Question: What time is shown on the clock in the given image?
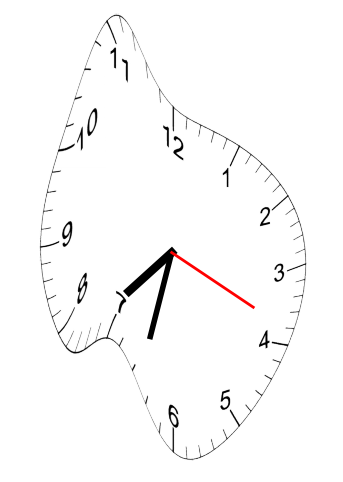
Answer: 07:32:19